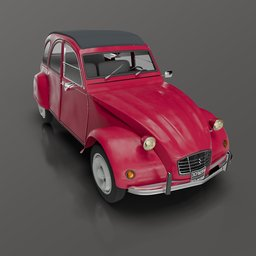
Label: mechanical